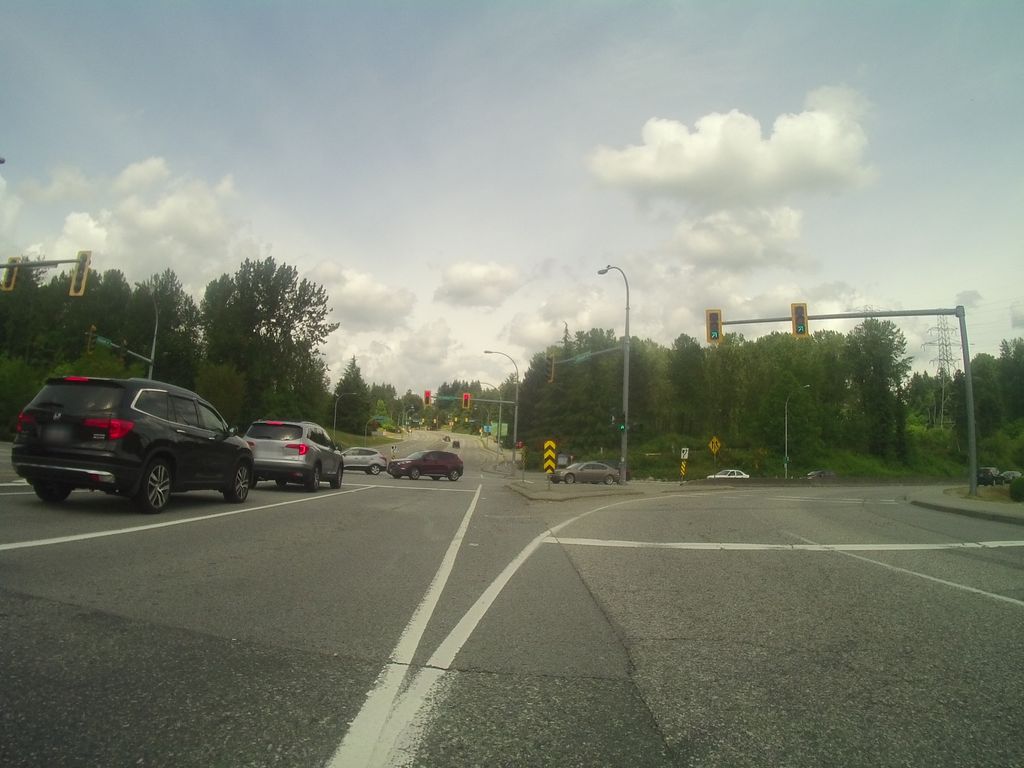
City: vancouver